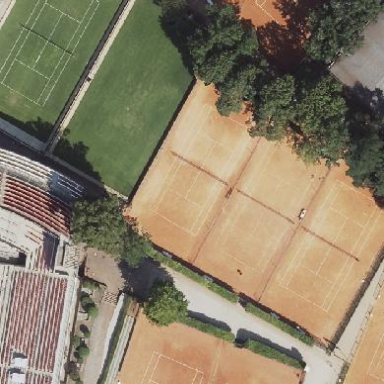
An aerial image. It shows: Clay tennis court in leisure land pitch.